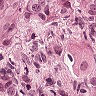
Metastatic tissue present: yes